Current action and preconditions to check: trajectory_clear

Your task: For each precondition in the list above, predict whether it will hold at this action.

Consider the current scene as observed from the mobile robot's camera, and analyze the predicted future states of all dynamic agents (e.g., people, animals, vehicles, or any moving entities) within the NEXT SECOND.

IMPORTANT: Only answer "very likely" if you are absolutely certain—based on strong, clear evidence—that a dynamic agent will violate the precondition in the predicted future state. Do NOT answer "very likely" for unlikely, ambiguous, or low-probability risks.

Ask yourself for each precondition: Is there a high probability, with clear and convincing evidence, that the predicted future states of any dynamic agent will interfere with the predicted future state of the currently executing action within the NEXT SECOND, causing that precondition to fail?

Assess the risk level based on these predictions. Use "likely" or "very likely" if motions create a clear risk of interference.

Use "neutral" or "improbable" if agents are nearby but their predicted paths are clearly diverging or non-conflicting.

Failure Risk Categories: "very improbable", "improbable", "neutral", "likely", "very likely"

Answer Format: Output ONLY the probability_of_failure value from these categories: "very improbable", "improbable", "neutral", "likely", "very likely"

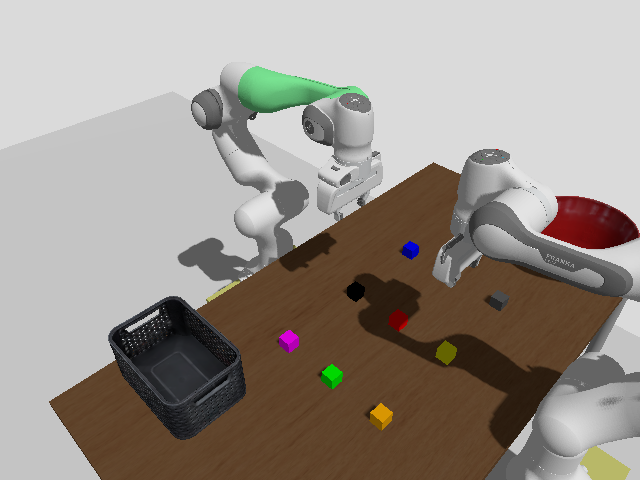

Answer: improbable